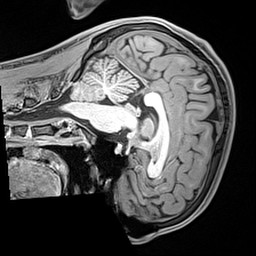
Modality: T1w
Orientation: sagittal
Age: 21
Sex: male
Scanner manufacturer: siemens
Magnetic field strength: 3 T
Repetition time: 2.4 s
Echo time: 0.00217 s